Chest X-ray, PA view. Patient: 20 years old, sex M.
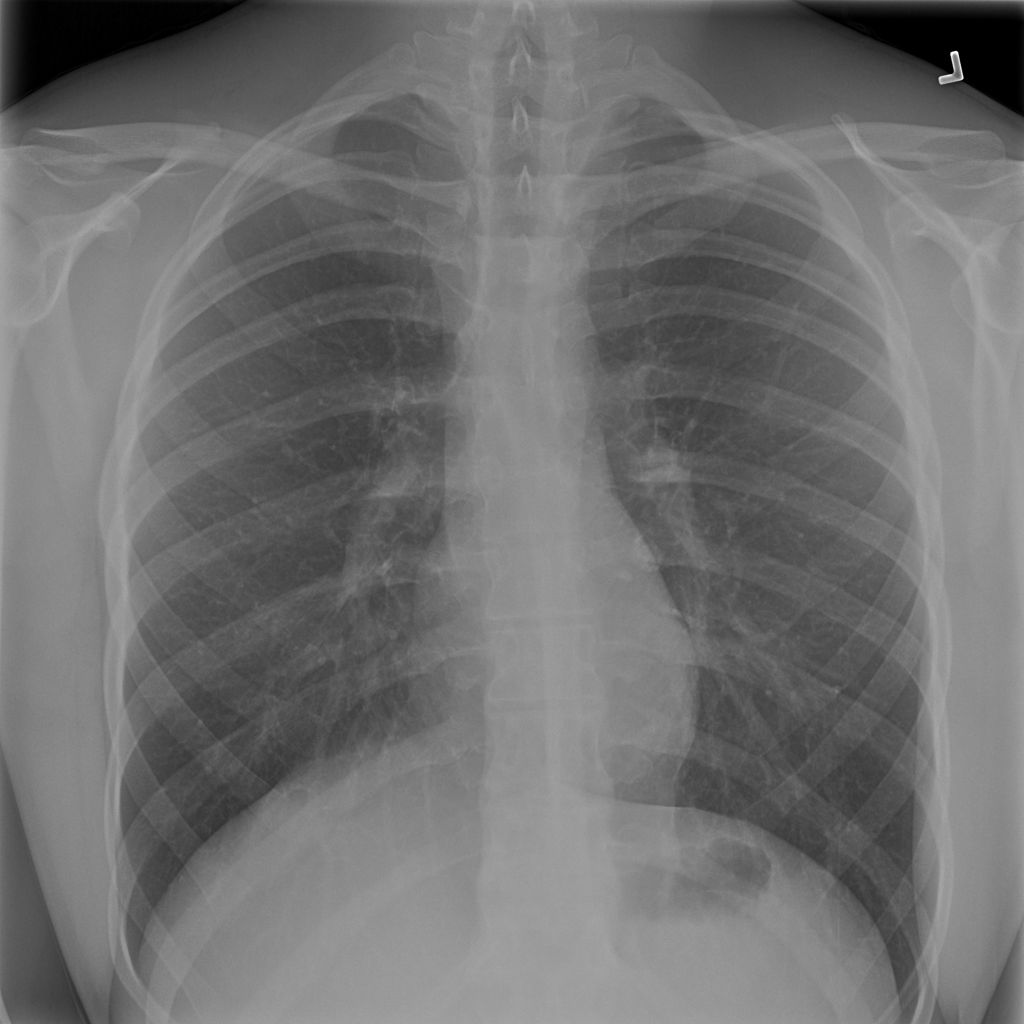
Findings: No Finding